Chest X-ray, PA view. Patient: 49 years old, sex F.
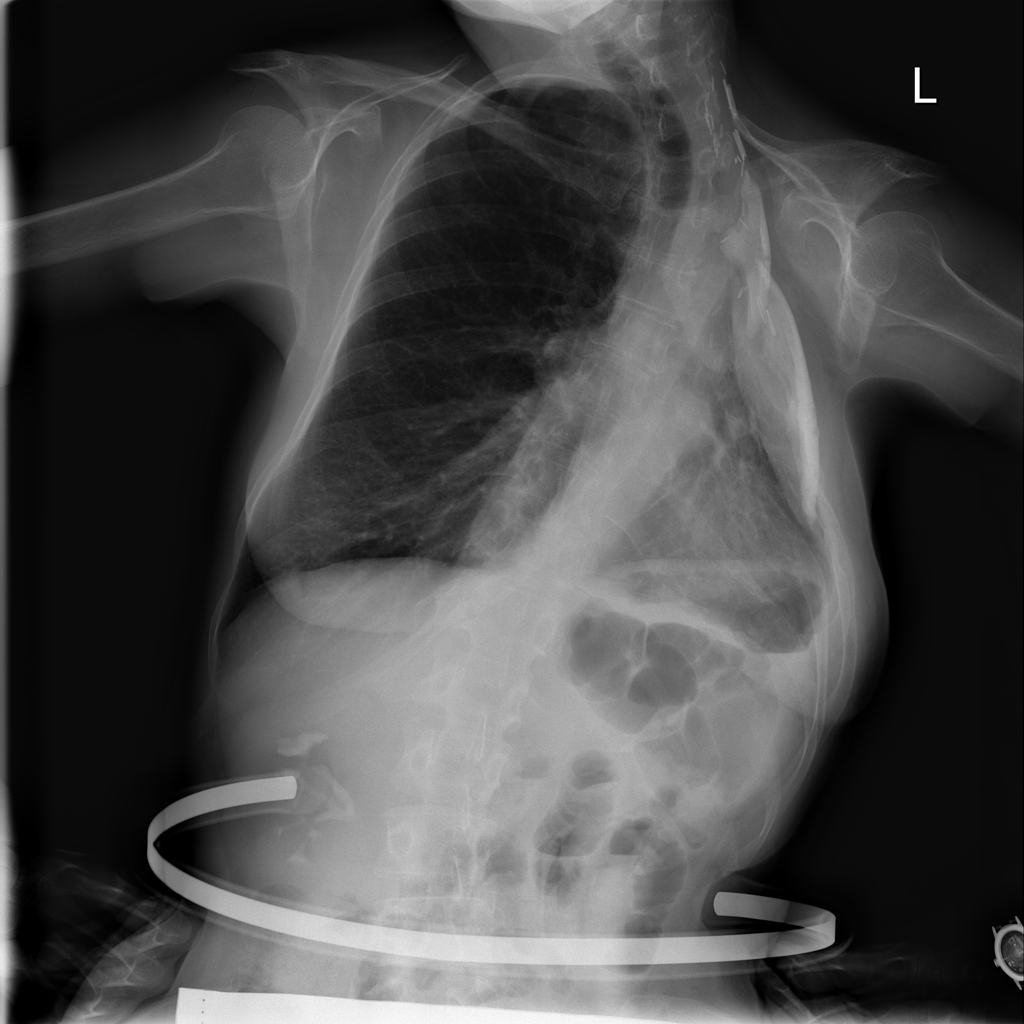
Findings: No Finding